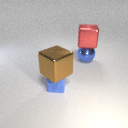
large blue metal sphere below large red metal cube